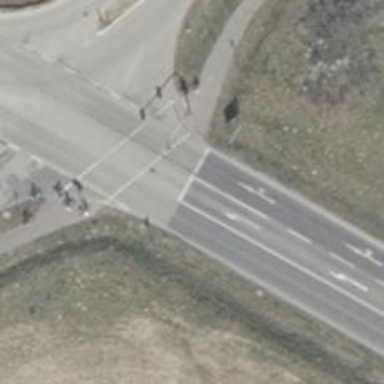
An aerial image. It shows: Road with traffic signals.